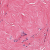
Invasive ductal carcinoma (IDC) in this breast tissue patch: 0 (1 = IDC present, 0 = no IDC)